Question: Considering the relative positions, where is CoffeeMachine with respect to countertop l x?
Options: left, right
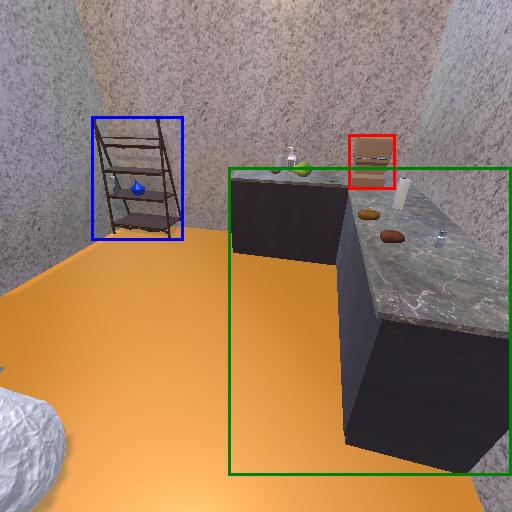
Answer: left